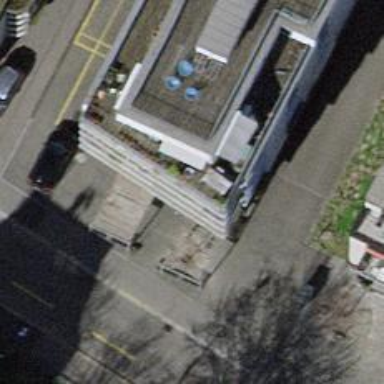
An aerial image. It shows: Bar.